Field crop: maize
Growth stage: 2
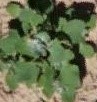
Species: chenopodium